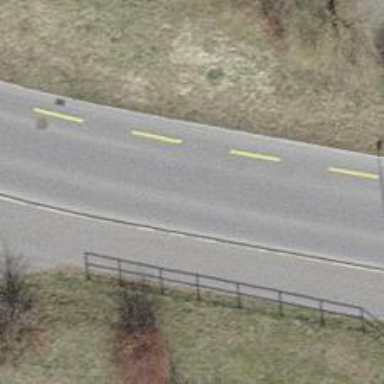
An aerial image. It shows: Secondary road with asphalt surface. There is designated cycle lane on the left side.